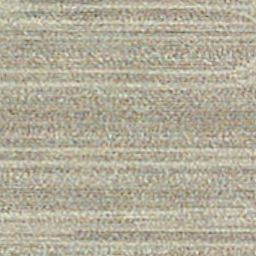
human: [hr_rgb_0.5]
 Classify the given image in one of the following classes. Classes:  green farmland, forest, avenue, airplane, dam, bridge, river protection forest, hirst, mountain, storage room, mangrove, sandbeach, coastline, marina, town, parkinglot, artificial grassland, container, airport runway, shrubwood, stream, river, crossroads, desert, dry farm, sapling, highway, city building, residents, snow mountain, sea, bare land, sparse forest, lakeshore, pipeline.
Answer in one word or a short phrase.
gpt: dry farm